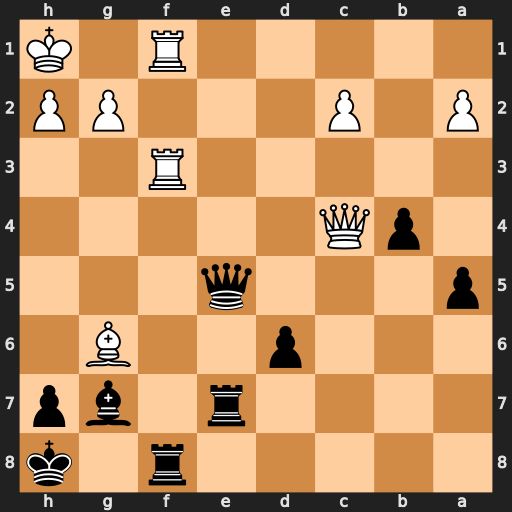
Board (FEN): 5r1k/4r1bp/3p2B1/p3q3/1pQ5/5R2/P1P3PP/5R1K
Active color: b
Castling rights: -
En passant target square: -
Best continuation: Rxf3 gxf3 hxg6 Qh4+ Kg8